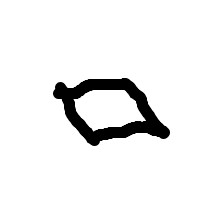
Shape: parallelogram